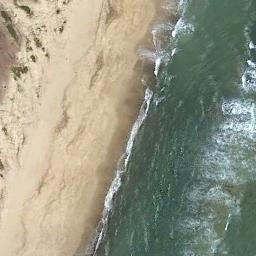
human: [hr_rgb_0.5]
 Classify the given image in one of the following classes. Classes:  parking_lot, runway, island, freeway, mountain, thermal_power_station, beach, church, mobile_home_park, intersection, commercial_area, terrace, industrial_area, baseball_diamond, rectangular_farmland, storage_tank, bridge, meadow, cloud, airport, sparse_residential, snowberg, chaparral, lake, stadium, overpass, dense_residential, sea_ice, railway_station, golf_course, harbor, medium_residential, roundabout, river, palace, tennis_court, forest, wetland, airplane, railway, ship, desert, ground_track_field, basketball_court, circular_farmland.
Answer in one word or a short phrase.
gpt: beach